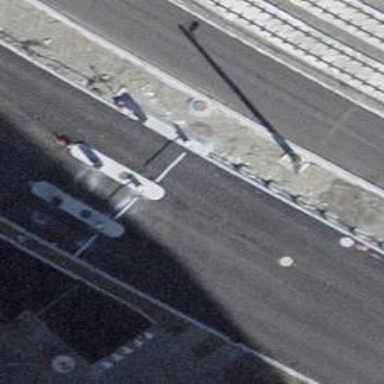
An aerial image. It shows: Lift gate barrier.